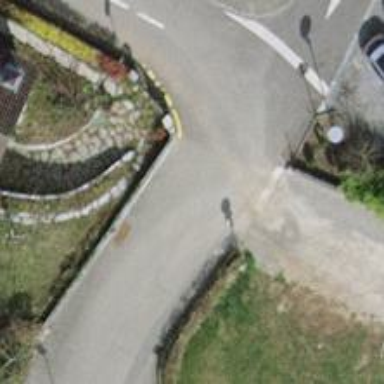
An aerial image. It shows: Asphalt road in residential area.